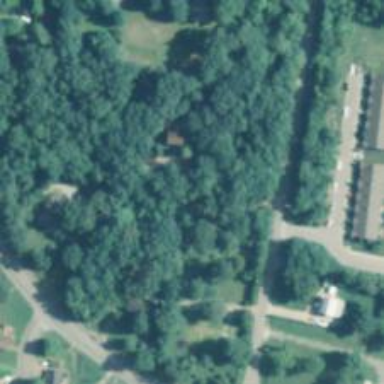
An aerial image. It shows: Driveway.